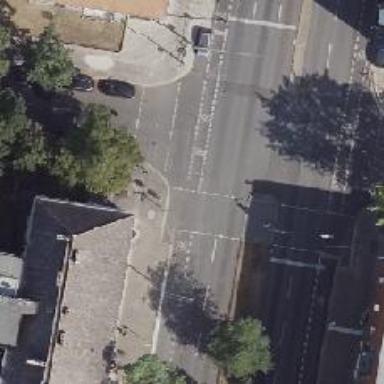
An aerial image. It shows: Crossing with traffic signals.